Interaction volume radius: 10 \u00c5
Interaction volume height: 25 \u00c5
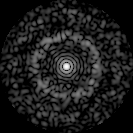
Disorder parameter: 0.8423